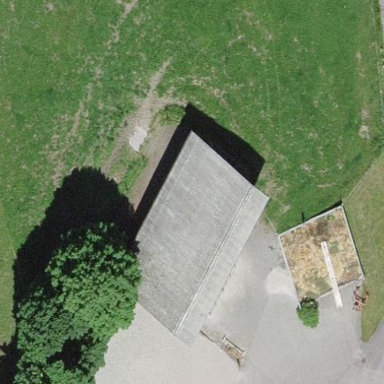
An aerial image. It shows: Barn.